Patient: sex F, age 44
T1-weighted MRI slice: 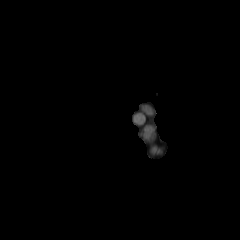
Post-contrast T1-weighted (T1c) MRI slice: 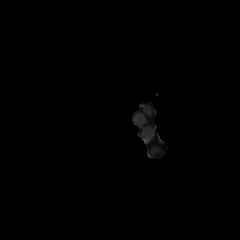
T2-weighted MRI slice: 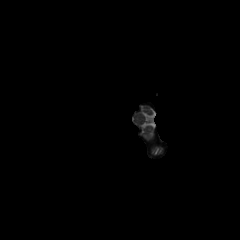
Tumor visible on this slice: no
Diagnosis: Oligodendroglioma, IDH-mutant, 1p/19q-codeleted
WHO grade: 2